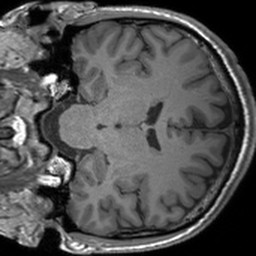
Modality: T1w
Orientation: coronal
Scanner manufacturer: siemens
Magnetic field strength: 3 T
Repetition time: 1.54 s
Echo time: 0.00234 s